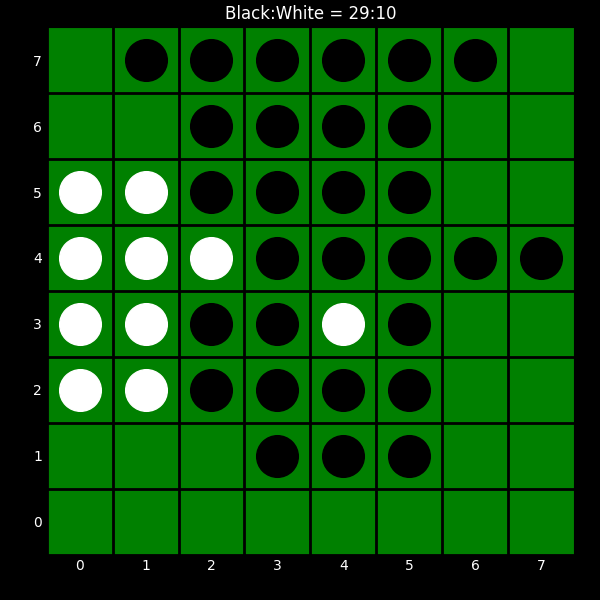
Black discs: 29
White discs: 10